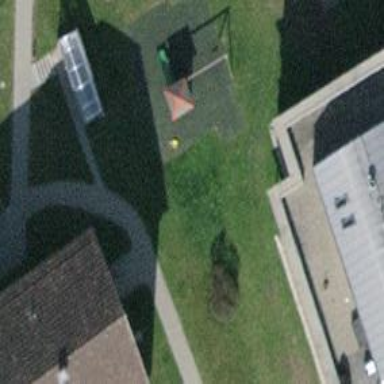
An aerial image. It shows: Playground area for leisure land.